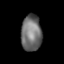
Tissue: lung
Cell type: T cells
Senescence score: 0.2166
Nuclear area (px): 728
Mean DAPI intensity: 110.218